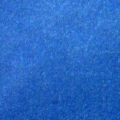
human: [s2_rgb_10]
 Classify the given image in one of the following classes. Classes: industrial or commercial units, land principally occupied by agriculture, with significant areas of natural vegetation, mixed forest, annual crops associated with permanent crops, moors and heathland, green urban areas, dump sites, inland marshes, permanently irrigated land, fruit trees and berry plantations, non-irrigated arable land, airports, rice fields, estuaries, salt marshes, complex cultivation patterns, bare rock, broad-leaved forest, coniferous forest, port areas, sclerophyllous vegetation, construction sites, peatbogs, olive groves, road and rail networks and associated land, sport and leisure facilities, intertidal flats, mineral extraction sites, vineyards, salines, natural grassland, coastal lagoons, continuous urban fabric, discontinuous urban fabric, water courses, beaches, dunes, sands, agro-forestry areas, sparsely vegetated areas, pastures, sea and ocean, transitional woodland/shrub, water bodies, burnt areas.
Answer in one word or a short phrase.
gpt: sea and ocean